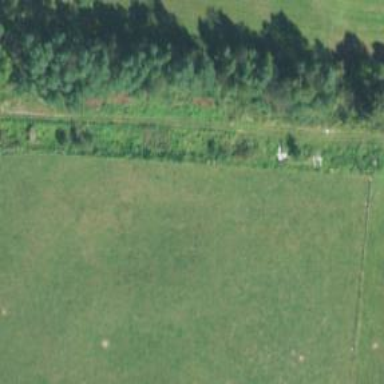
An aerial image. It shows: Abandoned railway.